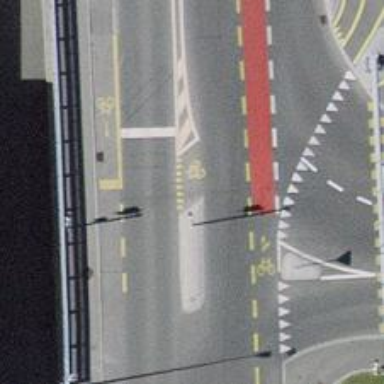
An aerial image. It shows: Secondary road with asphalt surface. It includes shared lane for cyclists.